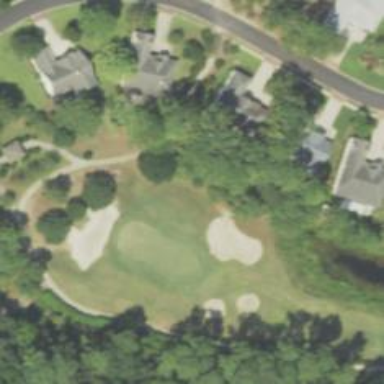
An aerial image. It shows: Golf hole.